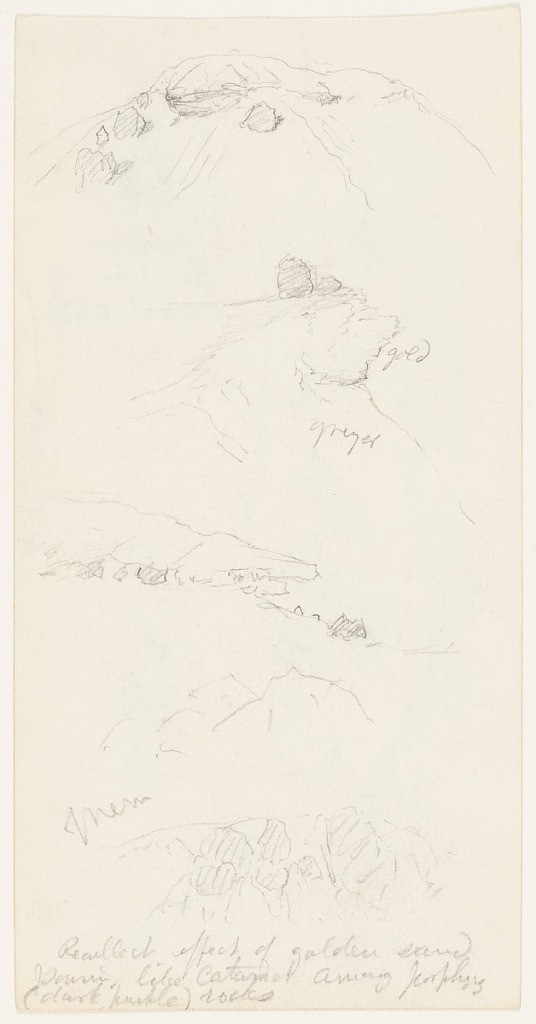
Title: Hilltops with Boulders, Palestine or Syria (Israel or Jordan)
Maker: Frederic Edwin Church, American, 1826–1900
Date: February 1868
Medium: Graphite on white wove paper
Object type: Drawing
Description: Landscape studies showing four details of rocks and boulders atop desert hills and embankments in the wilderness near the present-day border of Israel and Jordan (regions in the Ottoman Empire then known as Palestine and Syria, respectively). In upper half of composition, two views of rugged bluffs with boulders are shown. Below, two sketches of rocks and cliffsides are visbile.

Verso: Landscape sketch of a ravine with several shaded washes, crowned by a series of boulders, visible along upper margin. A sketch of a camel's open mouth and tongue is visible at lower right.